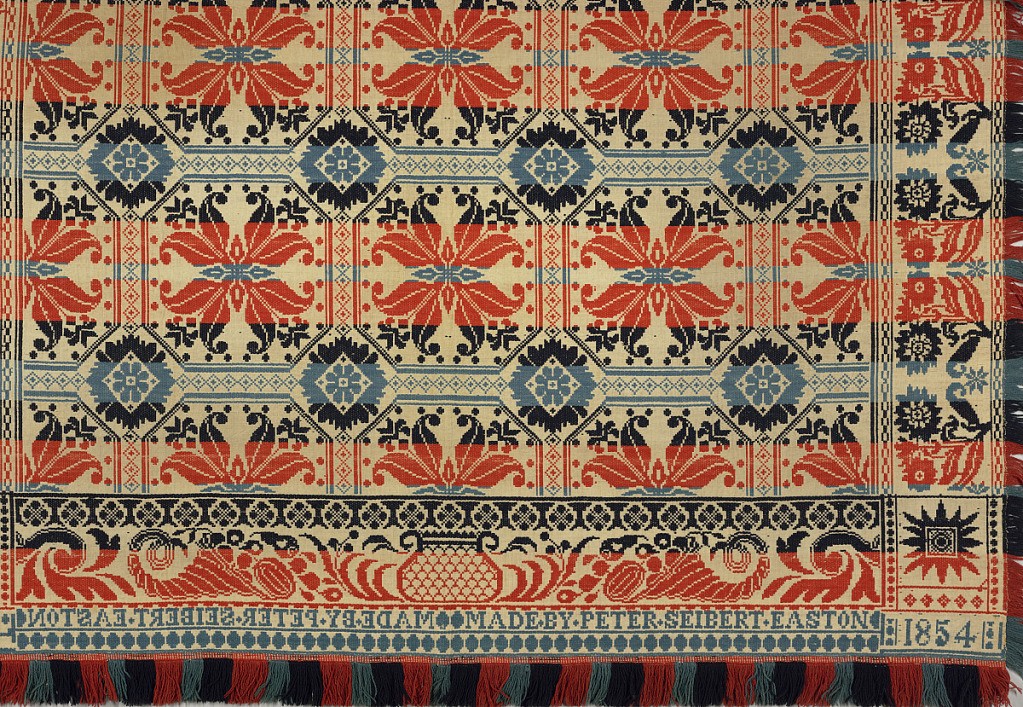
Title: Coverlet
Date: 1854
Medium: wool, cotton Technique: beiderwand
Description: Beiderwand-style coverlet has flowers in octagons covering the central field with a plant border. Colors are red, light blue, and dark blue. Woven inscription reads: "Made by Peter Seibert, Easton 1854."